Interaction volume radius: 10 \u00c5
Interaction volume height: 10 \u00c5
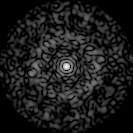
Disorder parameter: 0.8246